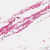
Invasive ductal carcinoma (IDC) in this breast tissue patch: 0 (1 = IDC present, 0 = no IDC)